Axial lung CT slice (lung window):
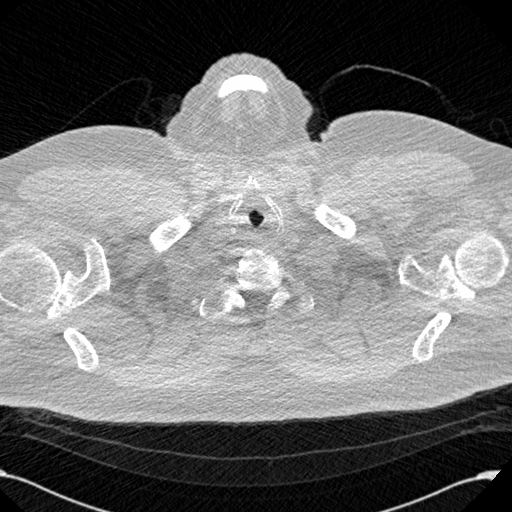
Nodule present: no